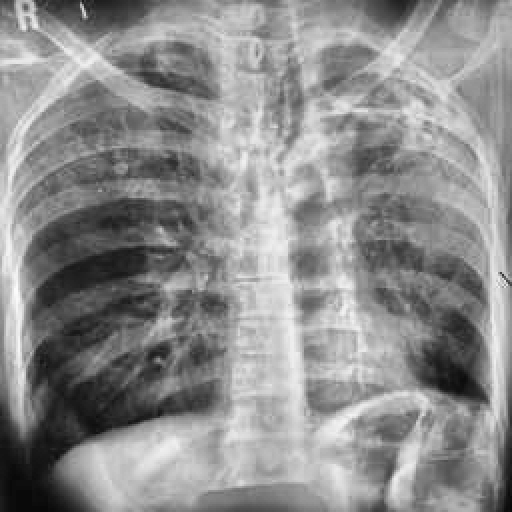
Finding: TUBERCULOSIS